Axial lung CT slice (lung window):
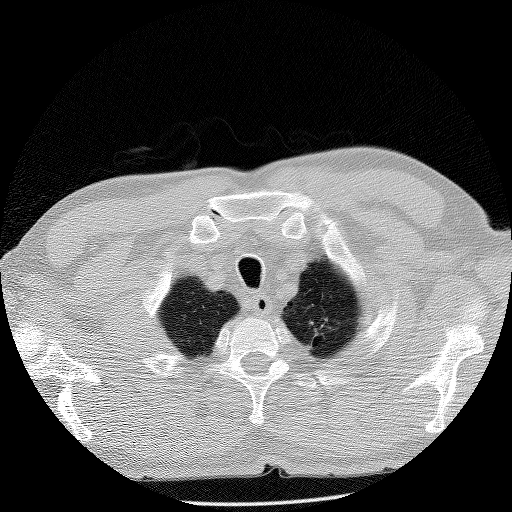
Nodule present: no